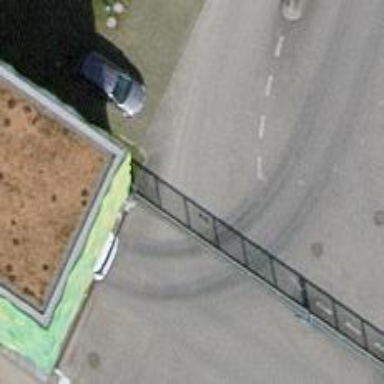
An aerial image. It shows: Gate.